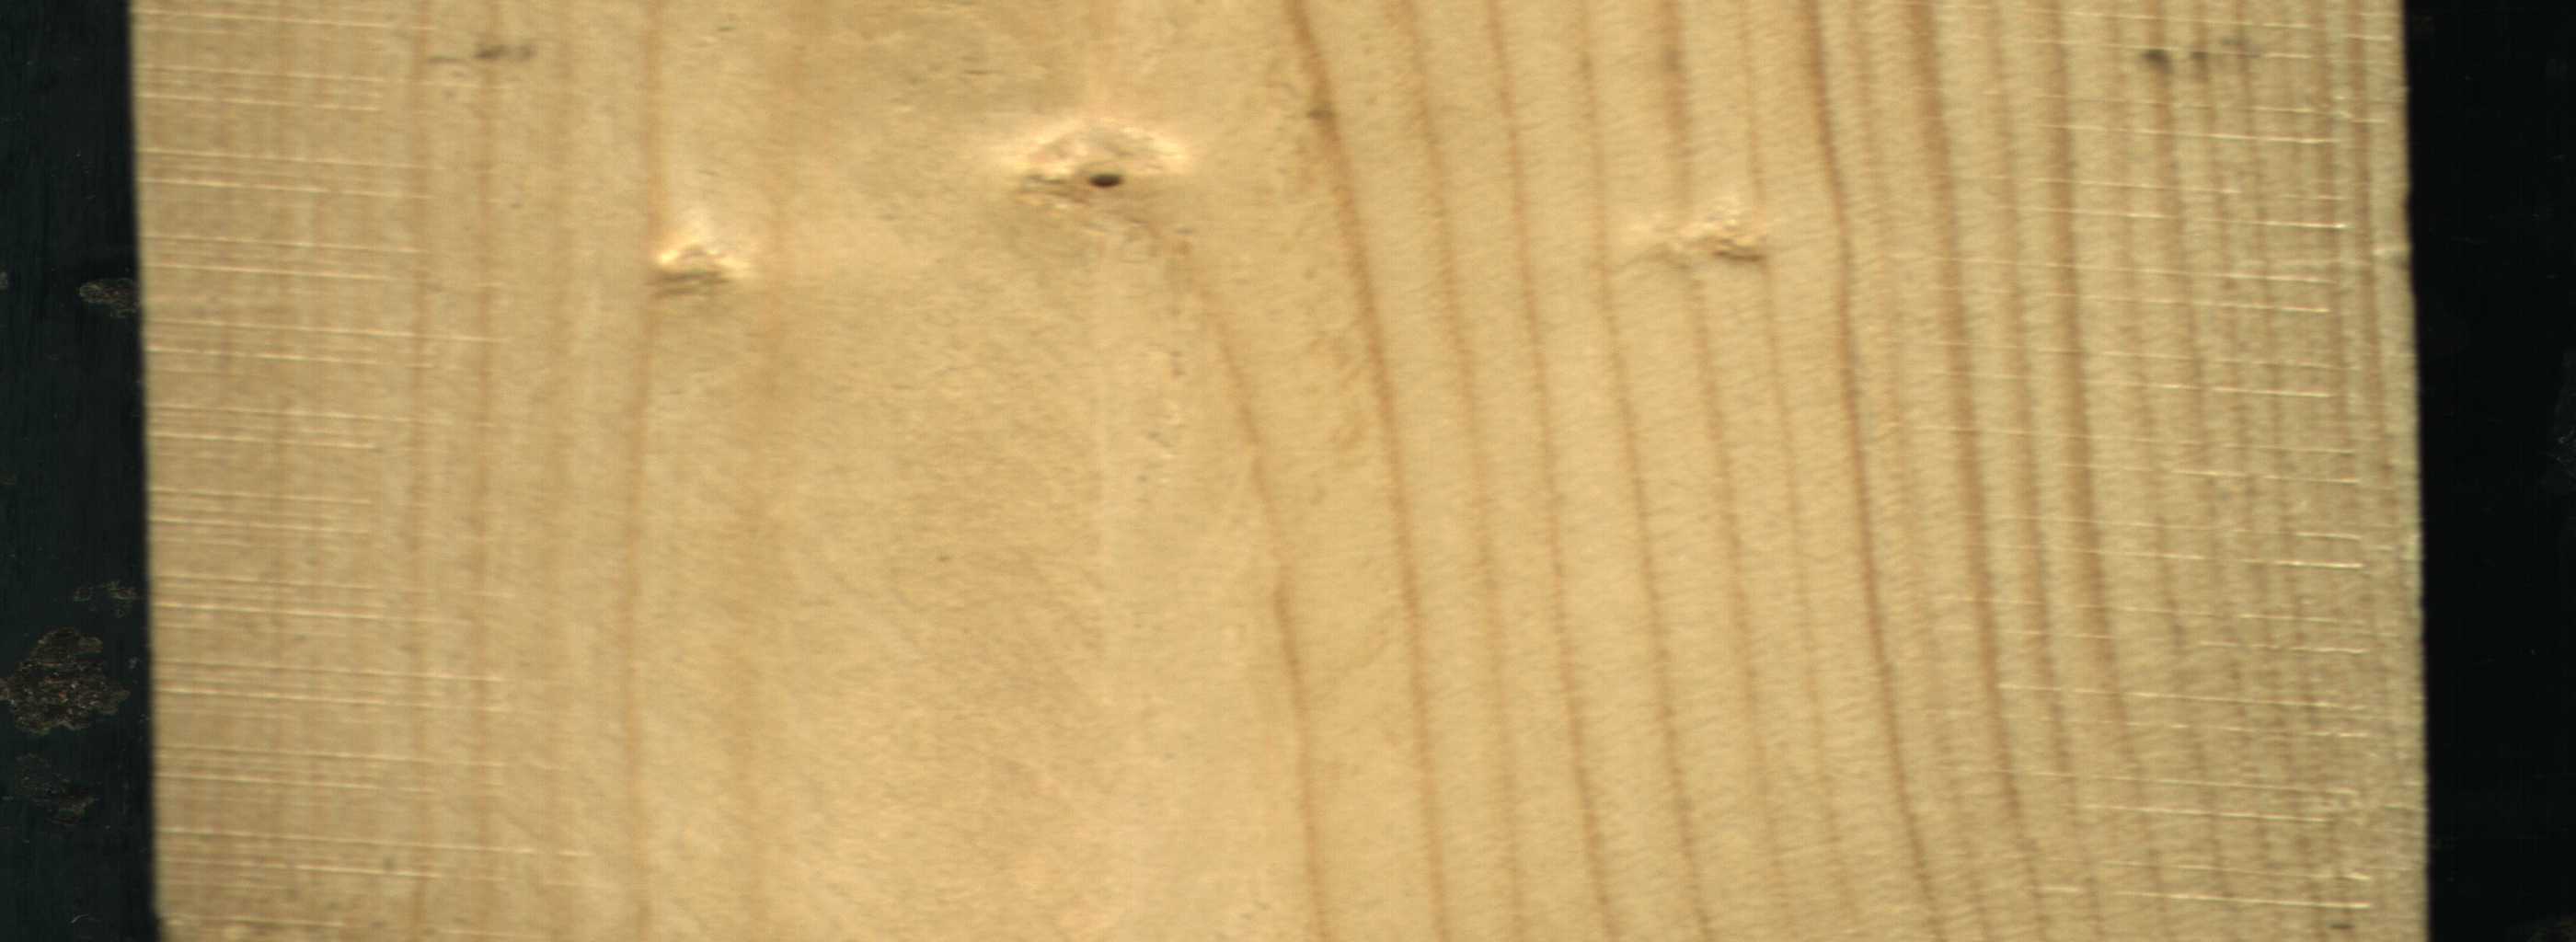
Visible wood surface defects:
Live_Knot